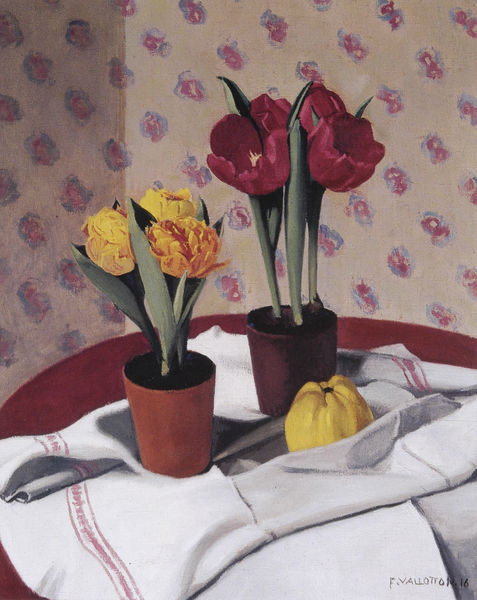
Titel: Zwei Töpfe mit gelben und roten Tulpen
Künstler: Félix Vallotton
Standort: Schweiz
Institution: Privatsammlung
Schlagwörter: blau, blätter, gemälde, schatten, weiß, gelb, grün, blume, blumen, braun, bunt, grau, hintergrund, holz, licht, orange, raum, schwarz, tisch, zimmer, blüte, blüten, obst, rose, rosen, rot, tuch, beige, malerei, muster, wand, falten, leinen, signatur, tischdecke, tischtuch, erde, interieur, realismus, tücher, decke, drei, blatt, pflanze, pflanzen, kontrast, rosa, kreis, rund, frucht, keramik, kürbis, stilleben, stillleben, ton, vase, apfel, blumentopf, topf, vallotton, ruhe, ecke, zimmerecke, lila, rand, dekoration, tulpen, falte, tapete, handtuch, streifen, vasen, faltenwurf, neue sachlichkeit, aufgeblüht, birne, blumentöpfe, blühen, blühend, blüht, blürgen, blütenblätter, deckchen, f.vallotton, gemustert, harmonie, kante, name, pink, quitte, segment, stiel, tischkante, topfblumen, tulpe, töpfe, verblüht, versteckt, wände, zwiebel, nelke, stängel, rode, terakotta, vertikal, paprika, skandinavien, bügelfalten, topfe, 16, #stillleben